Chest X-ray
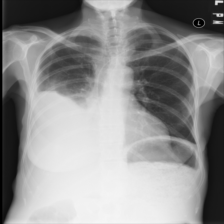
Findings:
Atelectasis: negative
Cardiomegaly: negative
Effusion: positive
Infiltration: negative
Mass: negative
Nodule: negative
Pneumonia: negative
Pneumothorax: negative
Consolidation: negative
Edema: negative
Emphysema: negative
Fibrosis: negative
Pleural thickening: positive
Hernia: negative